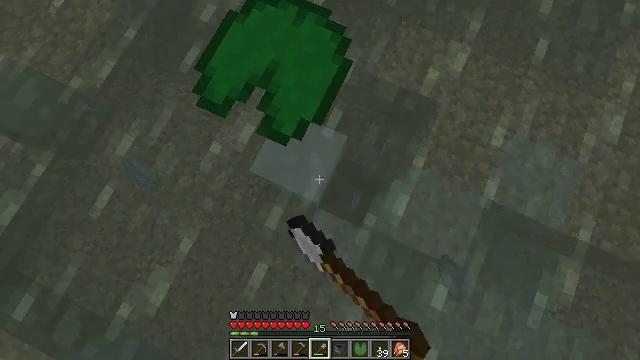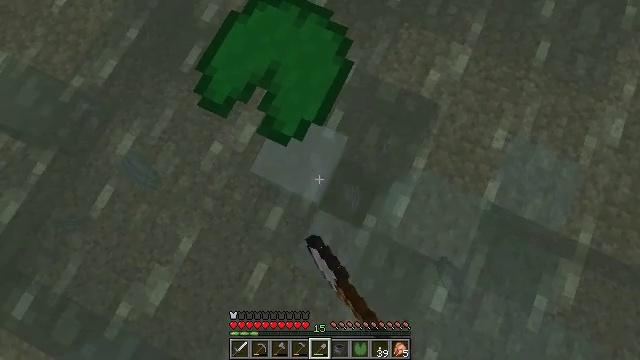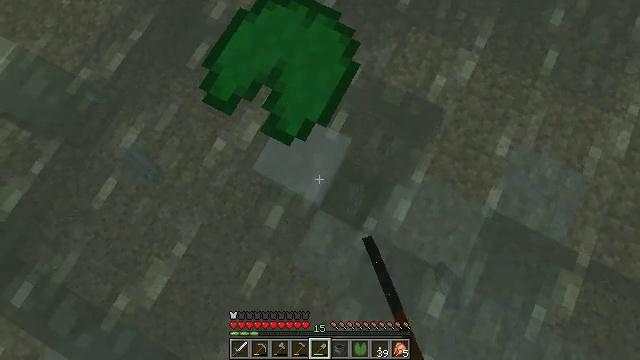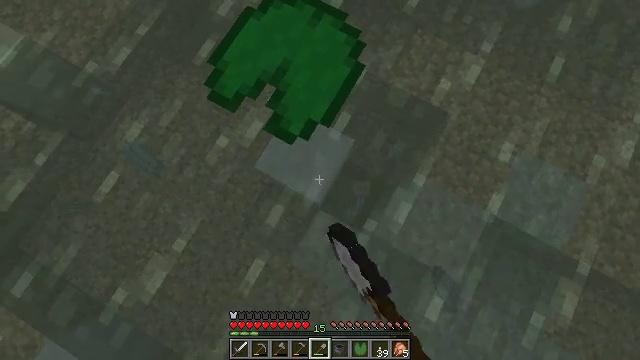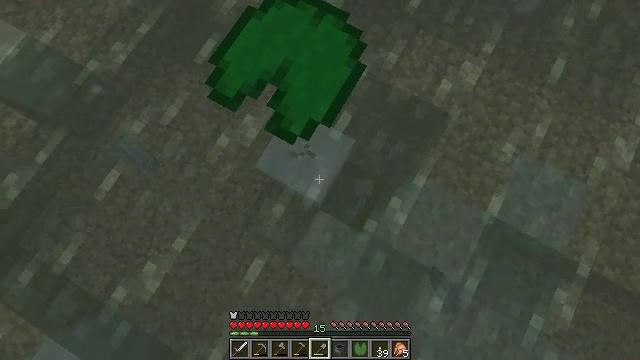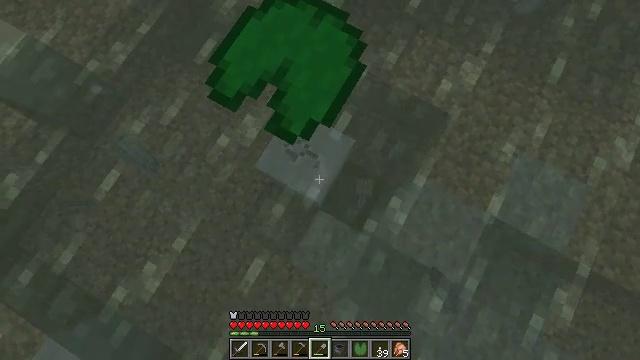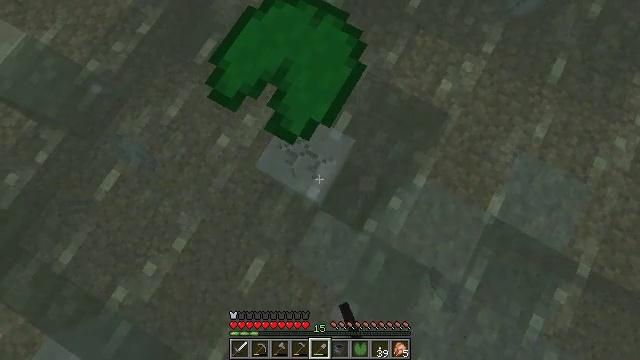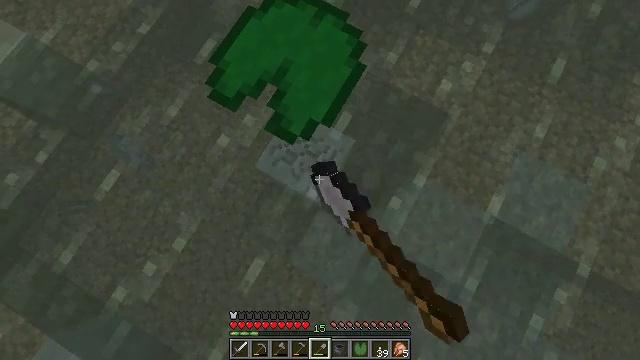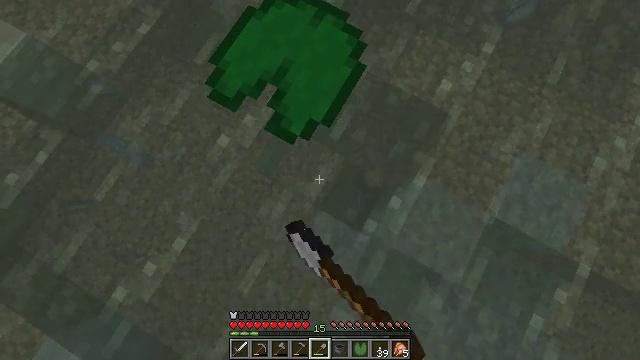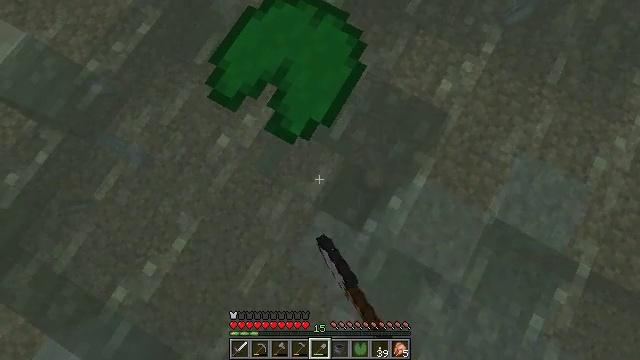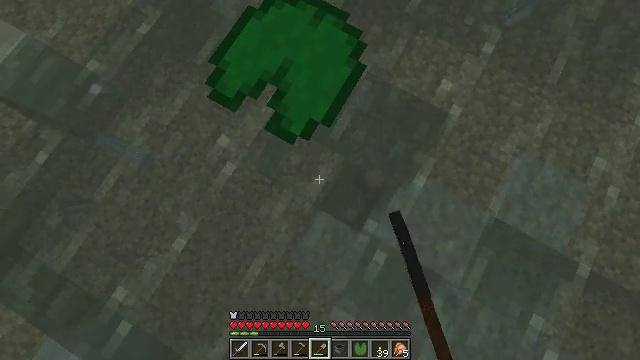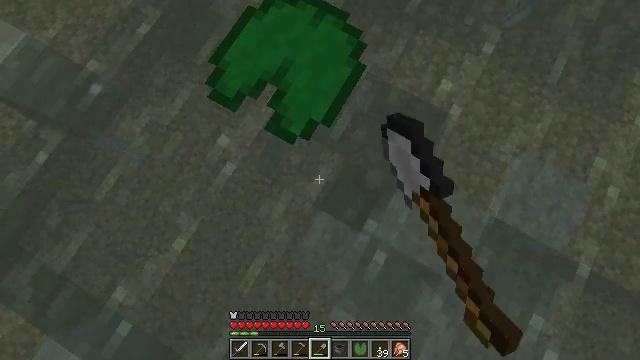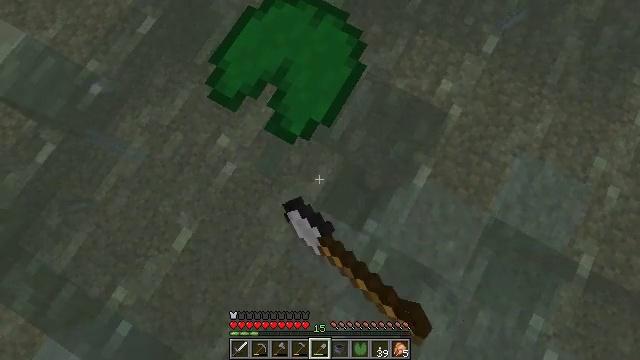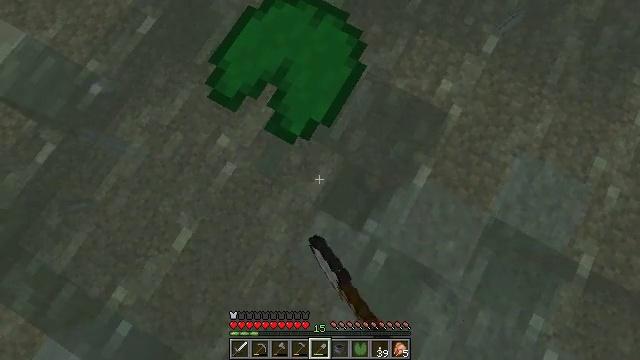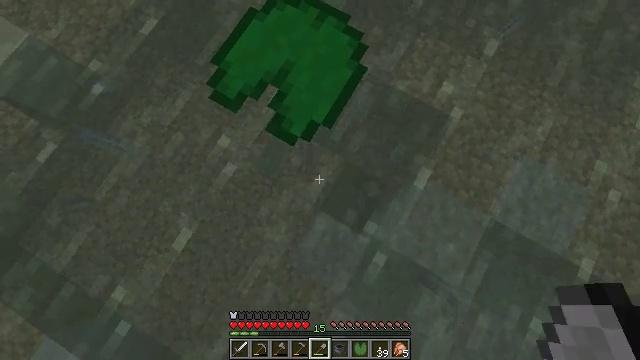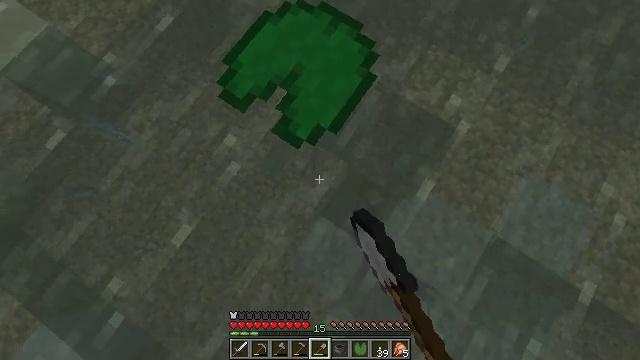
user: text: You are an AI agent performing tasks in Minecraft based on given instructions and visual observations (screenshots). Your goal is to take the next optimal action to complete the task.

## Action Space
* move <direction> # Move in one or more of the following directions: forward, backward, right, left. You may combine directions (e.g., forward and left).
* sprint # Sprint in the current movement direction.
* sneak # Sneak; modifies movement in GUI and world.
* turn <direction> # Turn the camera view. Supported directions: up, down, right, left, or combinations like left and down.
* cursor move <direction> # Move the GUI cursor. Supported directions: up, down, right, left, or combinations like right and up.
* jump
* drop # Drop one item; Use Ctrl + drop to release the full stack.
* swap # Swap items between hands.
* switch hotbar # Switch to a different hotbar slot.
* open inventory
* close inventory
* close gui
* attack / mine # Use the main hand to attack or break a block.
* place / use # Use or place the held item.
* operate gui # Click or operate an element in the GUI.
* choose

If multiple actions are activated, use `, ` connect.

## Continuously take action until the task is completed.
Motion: motion action
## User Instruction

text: Collect clay by holding down the left mouse button.
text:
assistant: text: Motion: sneak, attack / mine
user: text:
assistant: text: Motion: sneak, turn left, attack / mine
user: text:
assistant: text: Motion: sneak, turn left, attack / mine
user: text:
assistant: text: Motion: sneak, attack / mine
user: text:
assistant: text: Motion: sneak, attack / mine
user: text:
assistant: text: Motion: sneak, attack / mine
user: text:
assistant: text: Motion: sneak, attack / mine
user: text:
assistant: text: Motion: sneak, attack / mine
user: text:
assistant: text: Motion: sneak, attack / mine
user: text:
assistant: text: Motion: sneak, attack / mine
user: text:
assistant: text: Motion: sneak, attack / mine
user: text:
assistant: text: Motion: sneak, attack / mine
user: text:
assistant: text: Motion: sneak, attack / mine
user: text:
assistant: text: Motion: sneak, attack / mine
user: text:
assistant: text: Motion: move back, sneak, turn left and up, attack / mine
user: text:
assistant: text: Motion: move back, sneak, turn left and up
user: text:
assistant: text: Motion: sneak, turn left and up
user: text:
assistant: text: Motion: sneak, turn left and up
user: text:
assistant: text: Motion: move left, sneak, turn left and up
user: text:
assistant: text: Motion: move left, sneak, turn left and up
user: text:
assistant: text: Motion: move left, turn left and up
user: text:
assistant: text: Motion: move forward and move left
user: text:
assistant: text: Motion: move forward and move left
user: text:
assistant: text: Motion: move forward
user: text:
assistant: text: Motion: move forward, turn up
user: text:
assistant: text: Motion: move forward, turn left and up
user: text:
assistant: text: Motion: move forward
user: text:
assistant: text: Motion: move forward, turn left and up
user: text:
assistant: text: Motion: move forward, turn left
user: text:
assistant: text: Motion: move forward, turn left and up